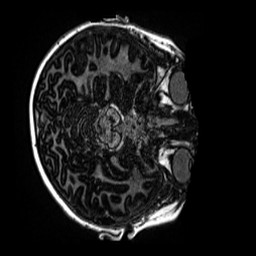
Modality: MP2RAGE
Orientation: axial
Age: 11
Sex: female
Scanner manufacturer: siemens
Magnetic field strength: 3 T
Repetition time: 4 s
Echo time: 0.00299 s